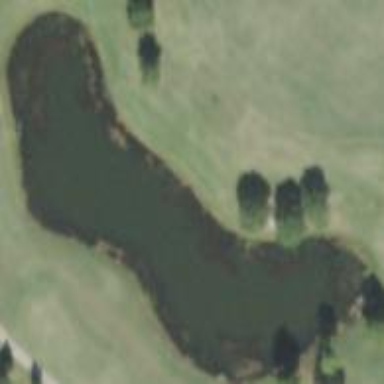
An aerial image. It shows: Water hazard in golf course. The hazard is natural water feature.